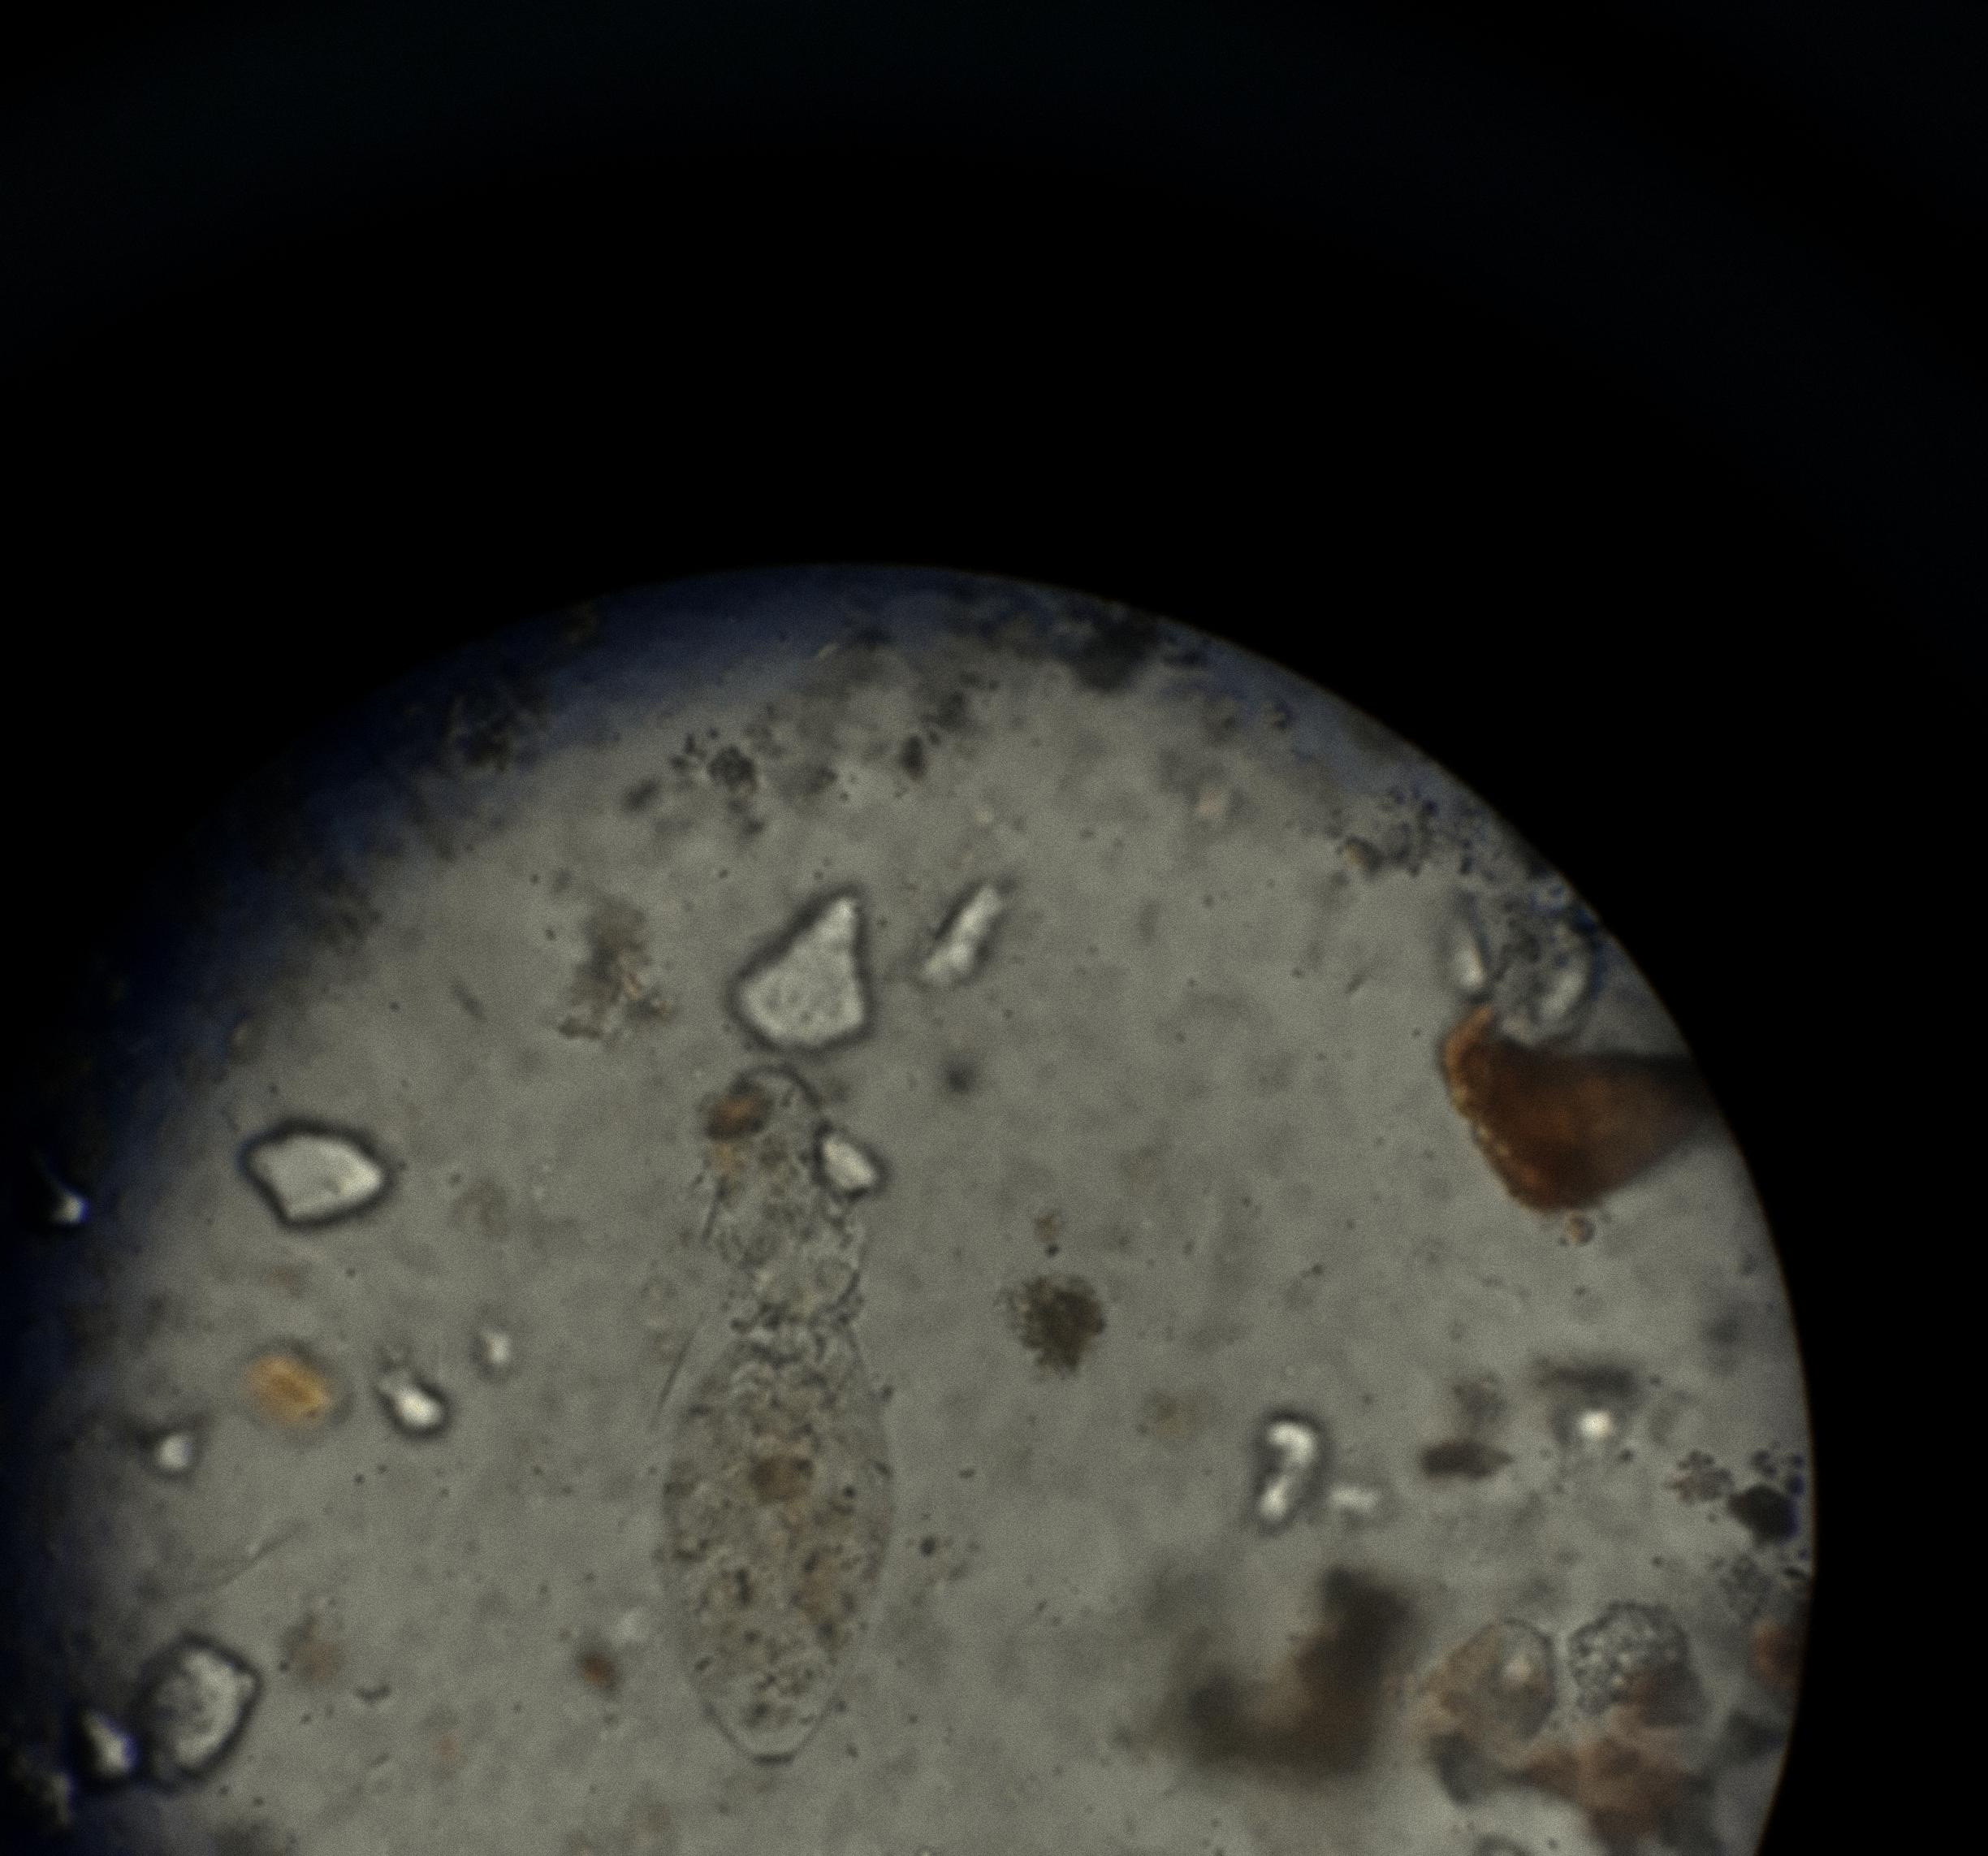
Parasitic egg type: Fasciolopsis buski